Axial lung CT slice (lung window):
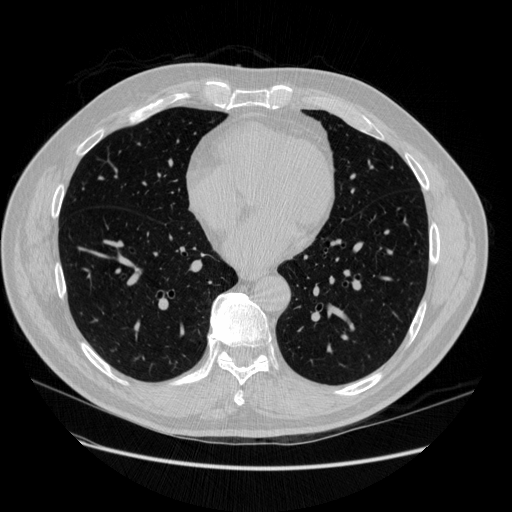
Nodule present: no